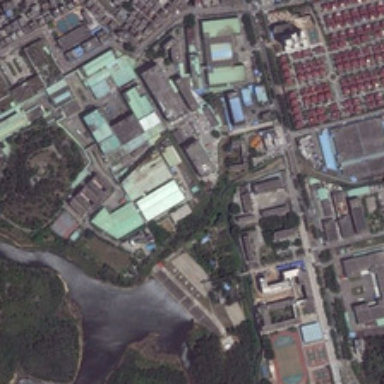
Many buildings in an industrial area are near a pond surrounded by green trees .